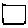
Label: square